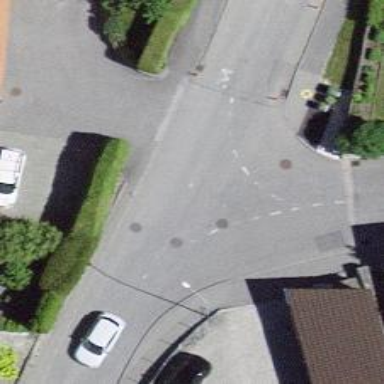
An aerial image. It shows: Location with traffic calming measures in place.